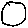
Label: circle